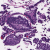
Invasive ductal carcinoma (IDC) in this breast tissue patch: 1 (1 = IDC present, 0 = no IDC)